Question: I'd like to generate and draw some bezier paths based on an image in my app. The image will be really simple (black lines on a white background) such as the following:

Is there a method to process the image and create a bezier path based on the black lines? I'm completely lost here.
If you're wondering the reason for needing the image to be a bezier path, I'm going to be comparing the generated bezier path with another bezier path that the user draws (basically a picture-password that the user will have to draw).
If there's a better way to accomplish comparing an image to a bezier path, I'm all ears. Or, if bezier paths aren't the way to go, then let me know. Thanks!
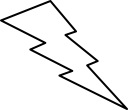
Answer: Why not do it the other way around?
- - -